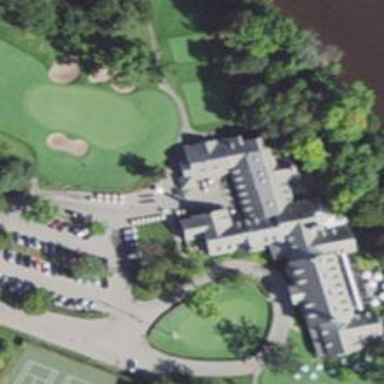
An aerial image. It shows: Shop specializing in golf equipment.